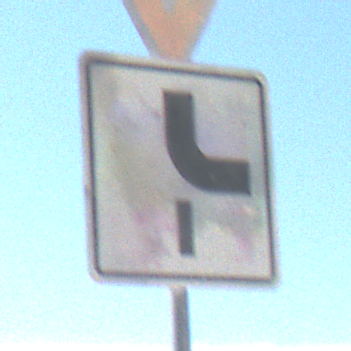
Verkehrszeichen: VerlaufVorfahrtsstrasse10
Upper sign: VorfahrtGewaehren
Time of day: Midday
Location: Outdoor (Nature)
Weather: Clear
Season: NotSpecified
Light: Natural